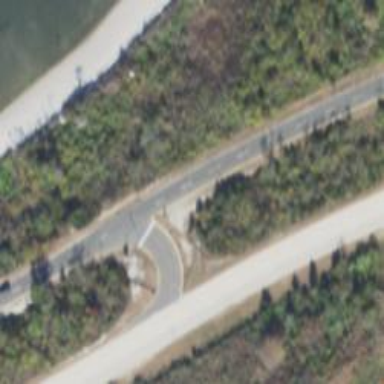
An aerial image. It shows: Secondary link road.